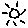
Label: sun